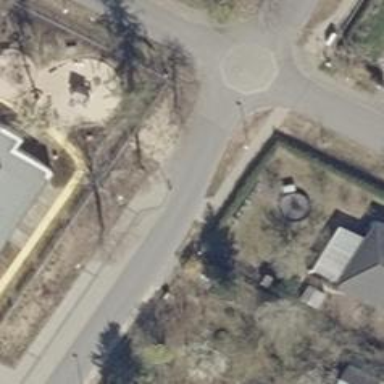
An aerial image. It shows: Residential road with asphalt surface and sidewalk on the left.